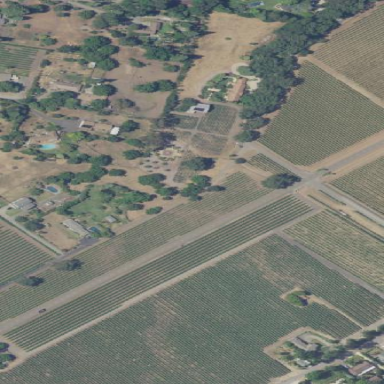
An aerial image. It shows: Vineyard with grape crops.